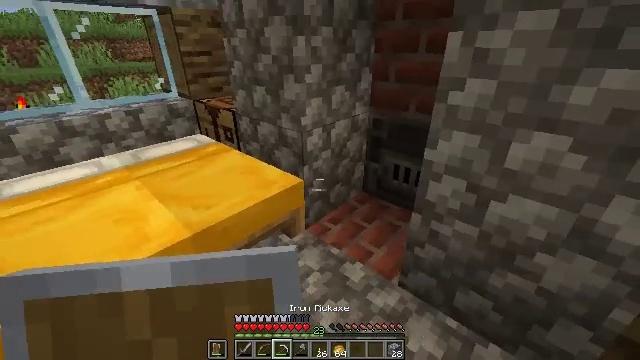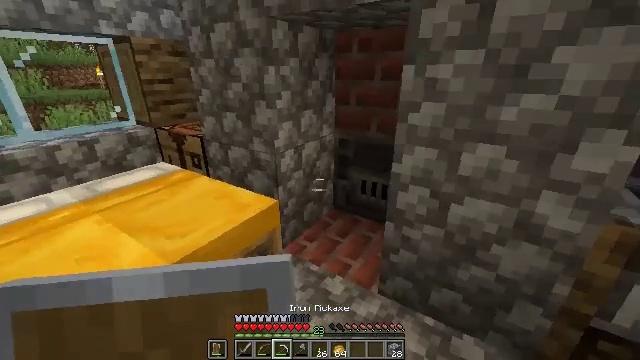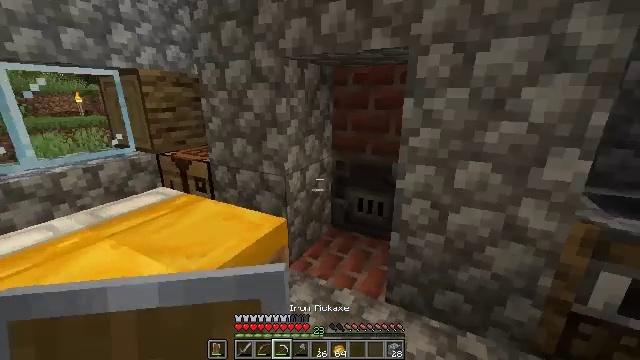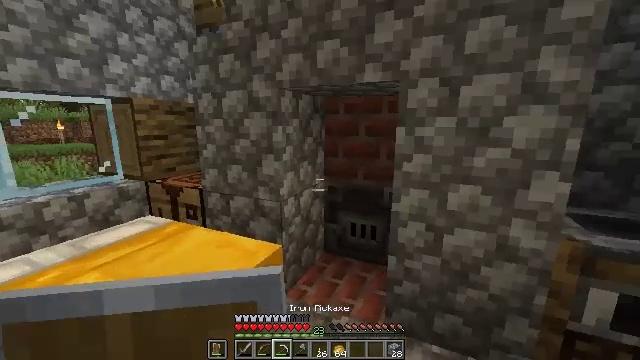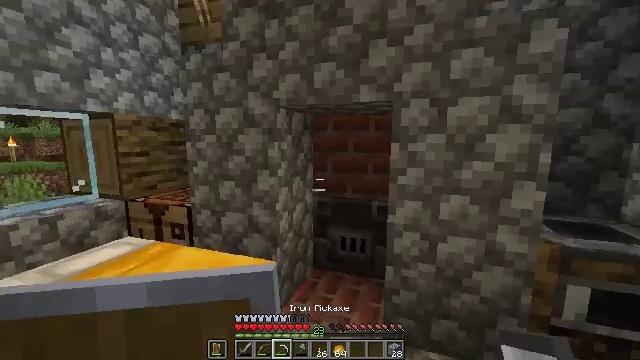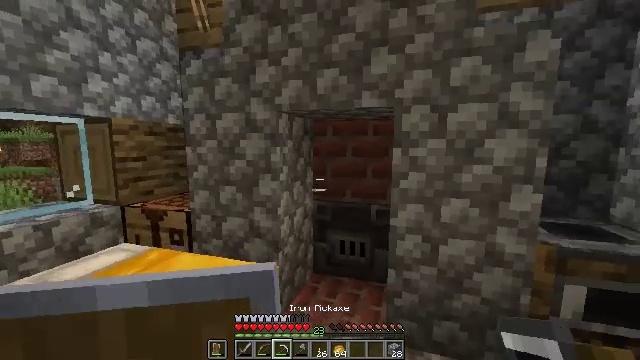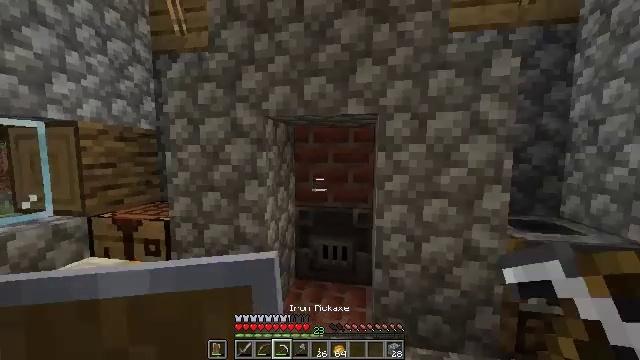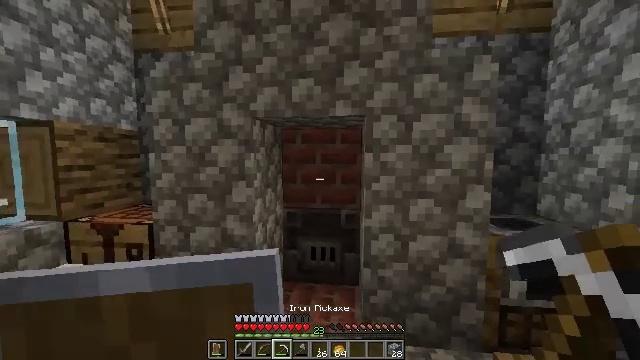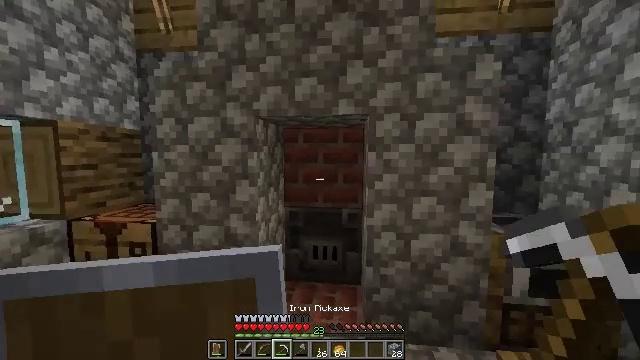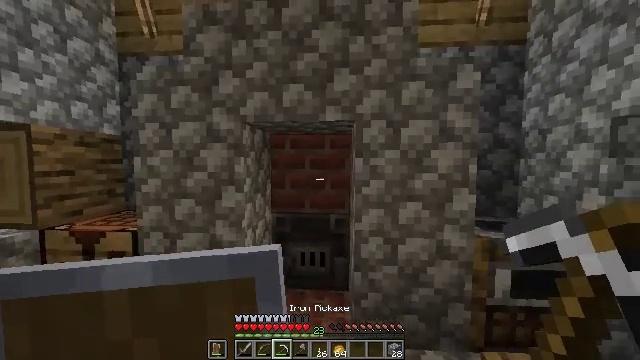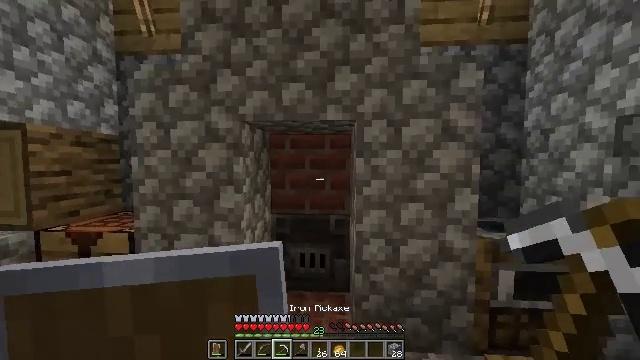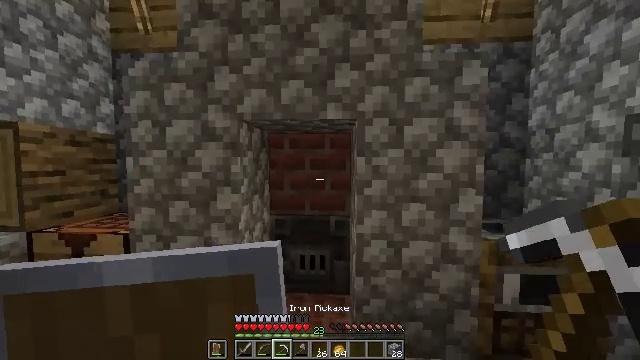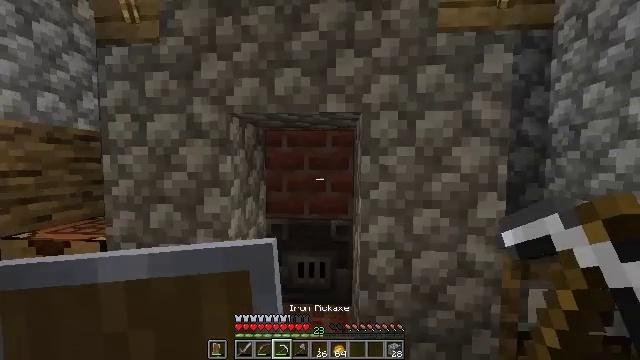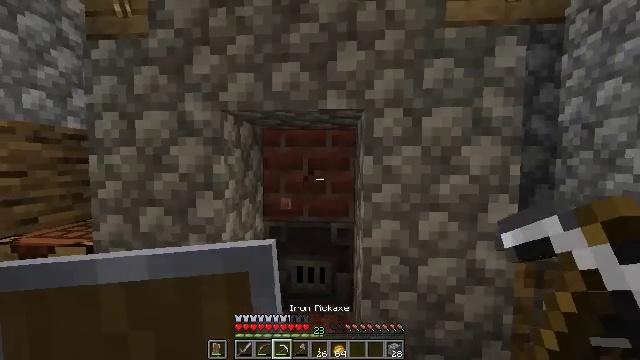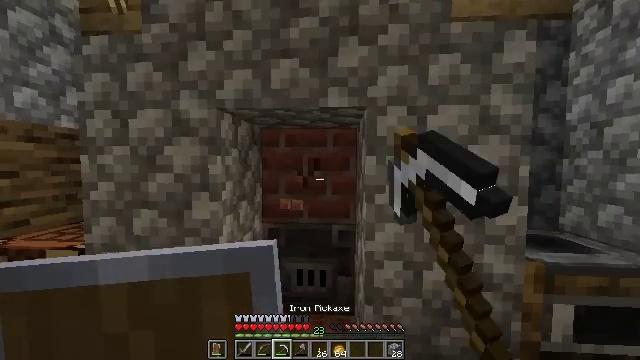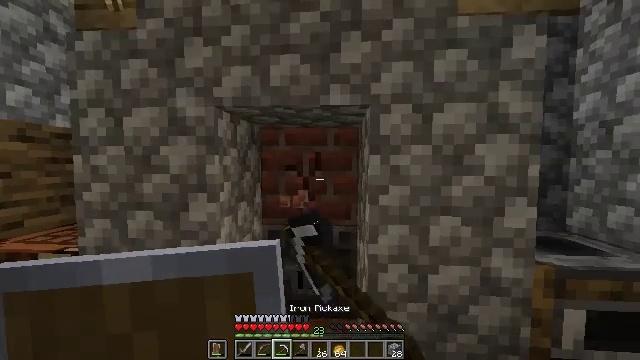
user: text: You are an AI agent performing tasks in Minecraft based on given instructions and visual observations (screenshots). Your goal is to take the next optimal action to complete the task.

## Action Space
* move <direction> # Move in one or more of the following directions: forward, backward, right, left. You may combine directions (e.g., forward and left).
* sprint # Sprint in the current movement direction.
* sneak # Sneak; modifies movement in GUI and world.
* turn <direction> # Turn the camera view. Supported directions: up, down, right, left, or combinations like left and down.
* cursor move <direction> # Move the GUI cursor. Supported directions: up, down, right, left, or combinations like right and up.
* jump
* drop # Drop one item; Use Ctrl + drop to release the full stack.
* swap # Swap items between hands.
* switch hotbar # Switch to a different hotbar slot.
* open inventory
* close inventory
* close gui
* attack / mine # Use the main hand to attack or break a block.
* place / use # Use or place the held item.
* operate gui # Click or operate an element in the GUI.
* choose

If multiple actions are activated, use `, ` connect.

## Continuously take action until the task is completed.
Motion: motion action
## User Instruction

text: Collect bricks to use in crafting.
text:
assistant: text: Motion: move back and move left, turn right and up
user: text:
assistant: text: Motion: move left, turn right and up
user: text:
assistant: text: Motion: move left, turn right and up
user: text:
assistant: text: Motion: move left, turn right and up
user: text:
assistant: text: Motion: turn right and up
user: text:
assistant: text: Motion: turn right and up
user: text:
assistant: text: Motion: turn right
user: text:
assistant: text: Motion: no_op
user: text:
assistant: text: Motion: turn right and up
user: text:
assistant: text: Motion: move forward
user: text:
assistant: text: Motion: move forward
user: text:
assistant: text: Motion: move forward
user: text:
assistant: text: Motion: attack / mine
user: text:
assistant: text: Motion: attack / mine
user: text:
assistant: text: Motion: attack / mine
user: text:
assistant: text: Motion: attack / mine
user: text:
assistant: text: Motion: attack / mine
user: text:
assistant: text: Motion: attack / mine
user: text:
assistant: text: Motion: attack / mine
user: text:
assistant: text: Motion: attack / mine
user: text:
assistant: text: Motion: attack / mine
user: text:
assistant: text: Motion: attack / mine
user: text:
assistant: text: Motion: attack / mine
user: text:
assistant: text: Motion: attack / mine
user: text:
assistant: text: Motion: attack / mine
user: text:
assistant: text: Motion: attack / mine
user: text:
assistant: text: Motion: move forward, turn left and down
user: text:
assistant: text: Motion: no_op